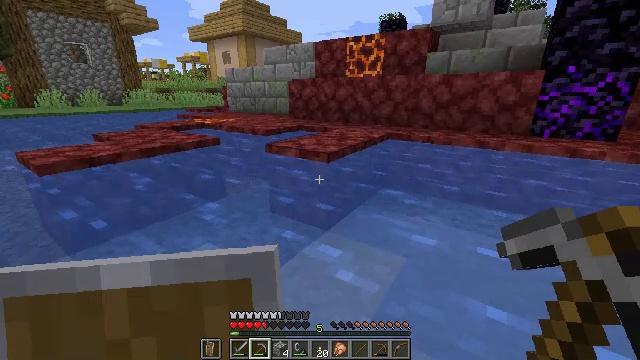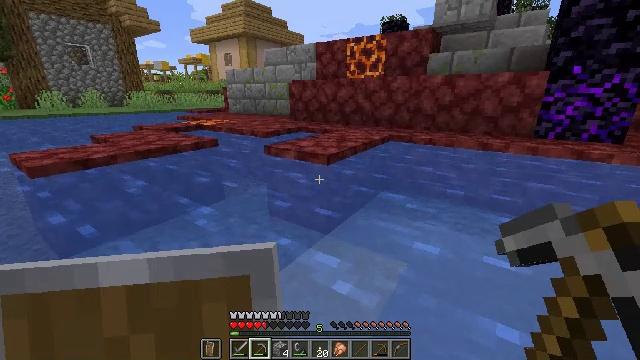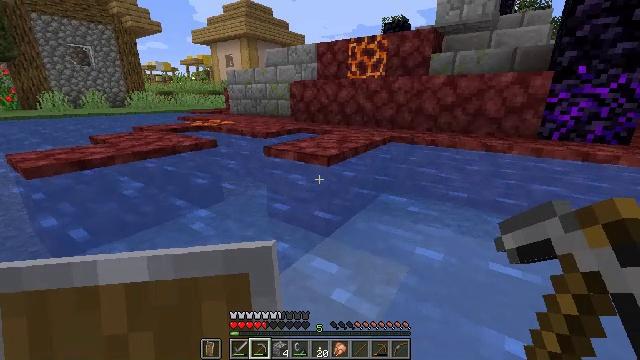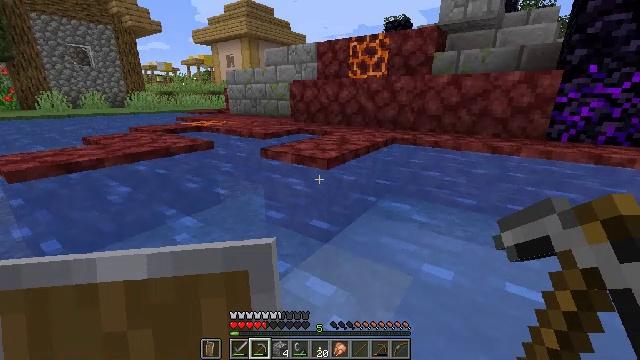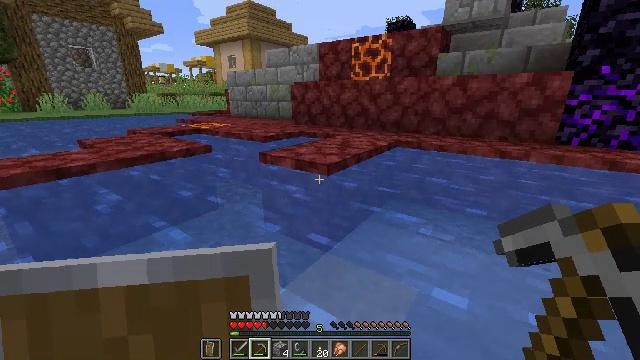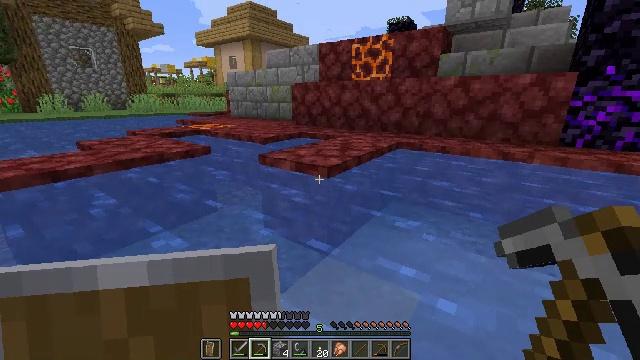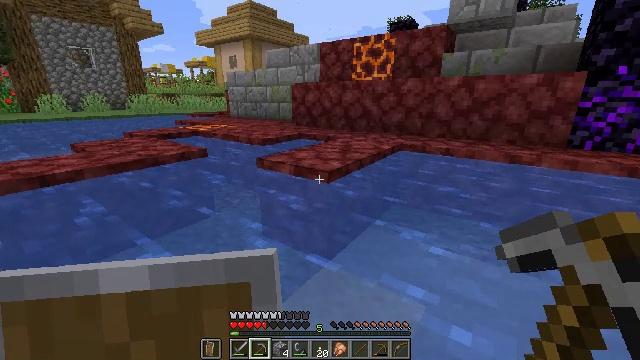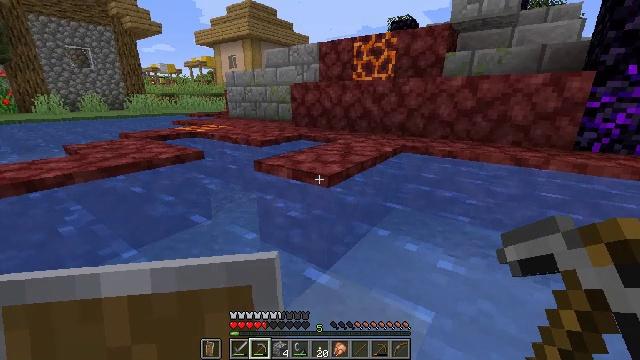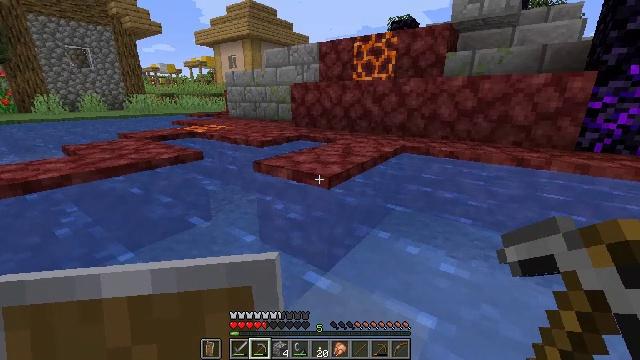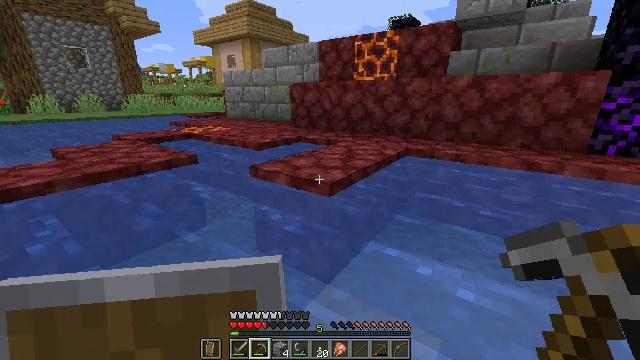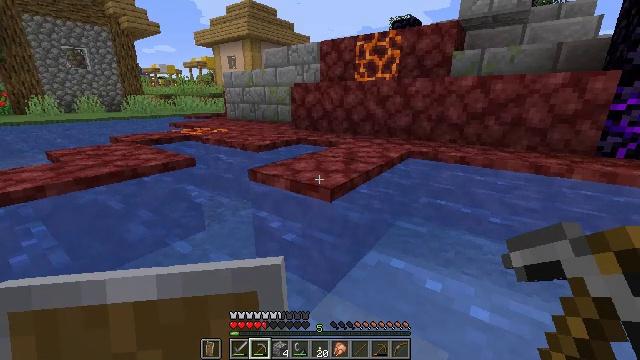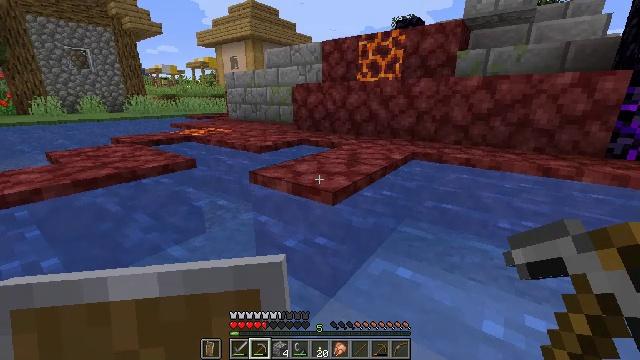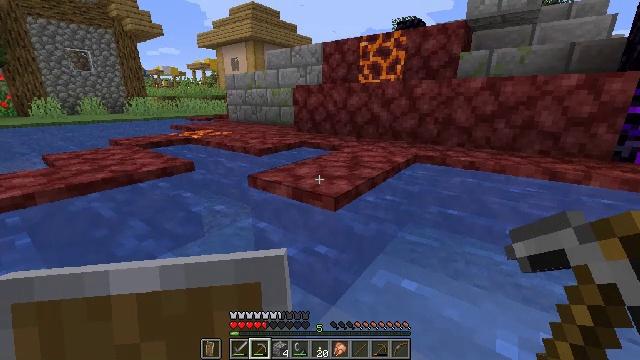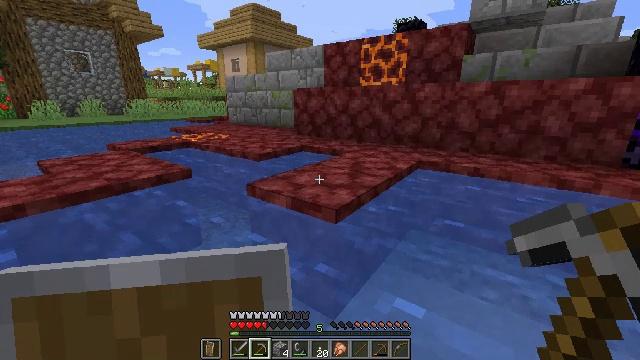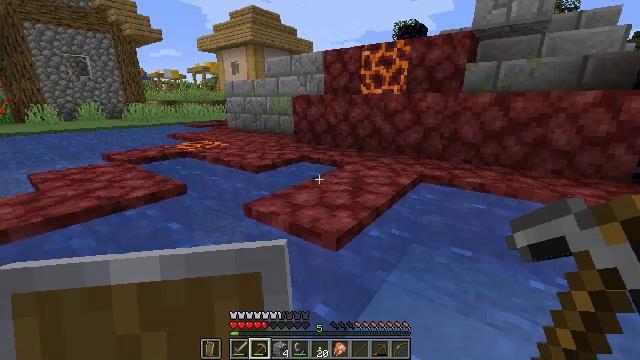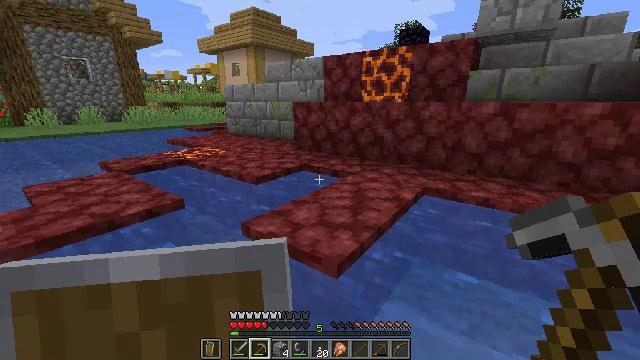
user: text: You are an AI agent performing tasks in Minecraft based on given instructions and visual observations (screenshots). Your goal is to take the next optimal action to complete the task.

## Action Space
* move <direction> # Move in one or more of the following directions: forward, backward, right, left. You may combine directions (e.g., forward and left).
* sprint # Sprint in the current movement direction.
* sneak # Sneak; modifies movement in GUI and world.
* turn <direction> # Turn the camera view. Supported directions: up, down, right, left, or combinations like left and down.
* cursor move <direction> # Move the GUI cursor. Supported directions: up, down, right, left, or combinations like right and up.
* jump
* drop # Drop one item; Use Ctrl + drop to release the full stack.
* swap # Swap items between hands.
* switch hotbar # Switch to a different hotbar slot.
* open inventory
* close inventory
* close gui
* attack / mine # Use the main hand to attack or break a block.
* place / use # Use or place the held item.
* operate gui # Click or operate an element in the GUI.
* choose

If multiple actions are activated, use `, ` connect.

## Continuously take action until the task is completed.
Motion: motion action
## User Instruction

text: Remove the mossy stone brick slab from its place.
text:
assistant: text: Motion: move forward
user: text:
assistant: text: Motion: move forward
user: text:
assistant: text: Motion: move forward
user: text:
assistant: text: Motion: move forward
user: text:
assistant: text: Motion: move forward
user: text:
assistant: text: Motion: move forward
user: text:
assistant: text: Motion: move forward
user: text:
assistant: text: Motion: move forward
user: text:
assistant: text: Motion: move forward
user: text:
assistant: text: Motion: move forward
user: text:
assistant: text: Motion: move forward, jump
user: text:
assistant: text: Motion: move forward, jump
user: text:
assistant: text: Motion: move forward, jump
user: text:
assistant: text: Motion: move forward, jump
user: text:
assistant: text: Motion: move forward, jump
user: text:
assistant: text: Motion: move forward, jump
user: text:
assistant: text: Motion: move forward, jump
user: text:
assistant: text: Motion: move forward, jump
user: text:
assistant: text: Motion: move forward, jump
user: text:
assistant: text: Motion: move forward, jump
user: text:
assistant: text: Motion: move forward, jump
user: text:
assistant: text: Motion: move forward, jump
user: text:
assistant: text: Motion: move forward, jump
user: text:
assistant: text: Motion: move forward, jump
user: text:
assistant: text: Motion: move forward, jump
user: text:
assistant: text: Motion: move forward, jump
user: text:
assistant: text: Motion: move forward, jump
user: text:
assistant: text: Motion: move forward, jump
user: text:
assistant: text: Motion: move forward, jump
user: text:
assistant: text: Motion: move forward, jump